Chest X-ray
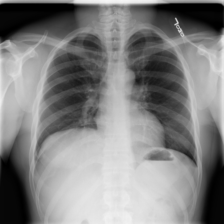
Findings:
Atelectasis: negative
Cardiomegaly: negative
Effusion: negative
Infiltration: negative
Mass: negative
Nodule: negative
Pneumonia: negative
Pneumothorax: negative
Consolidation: negative
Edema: negative
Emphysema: negative
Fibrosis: negative
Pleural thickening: negative
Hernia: negative